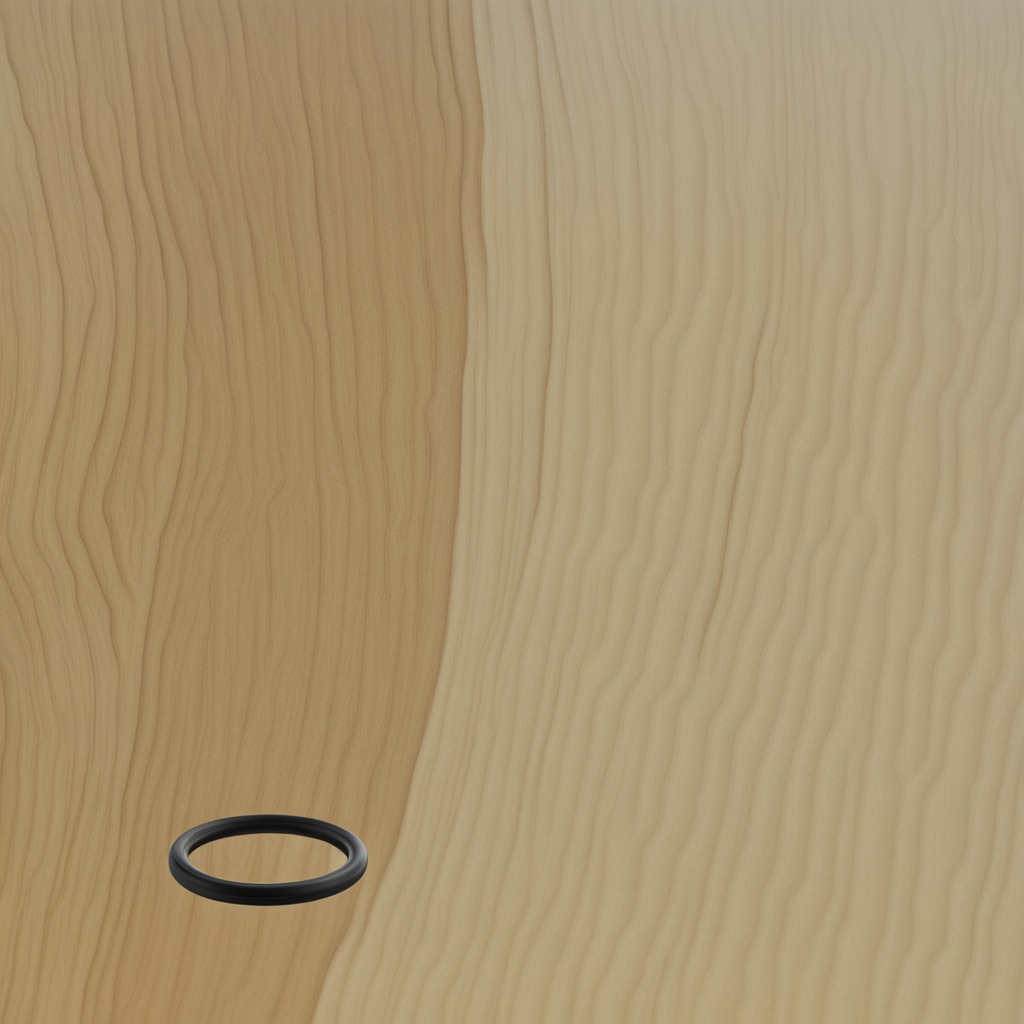
A rubber O-ring is lying on a plywood surface in a paint workshop lit by afternoon window light.